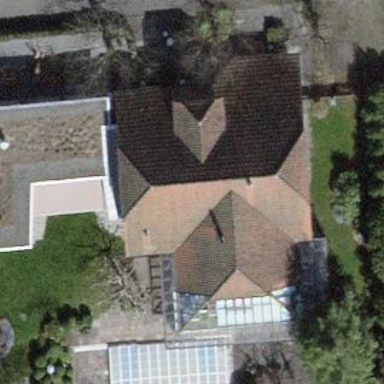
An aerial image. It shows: Building with tile roof.